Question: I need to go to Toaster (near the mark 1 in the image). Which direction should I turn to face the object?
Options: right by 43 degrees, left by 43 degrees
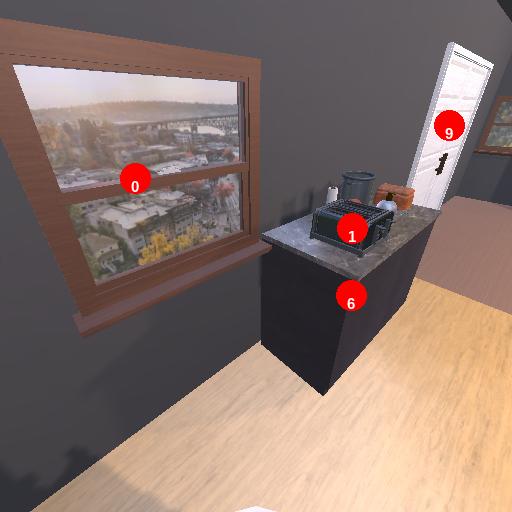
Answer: right by 43 degrees